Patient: sex F, age 67
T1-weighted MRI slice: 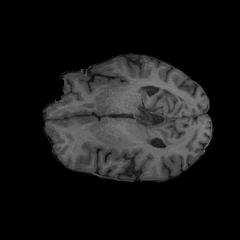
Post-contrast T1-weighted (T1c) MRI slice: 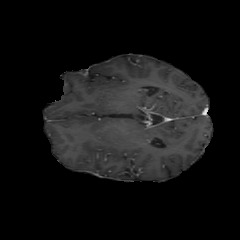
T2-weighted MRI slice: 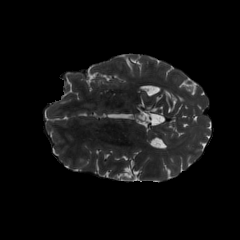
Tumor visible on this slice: yes
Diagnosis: Astrocytoma, IDH-mutant
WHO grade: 4